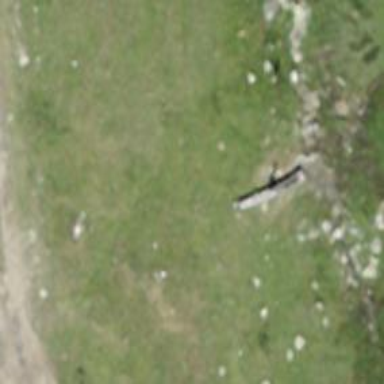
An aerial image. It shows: Bench.